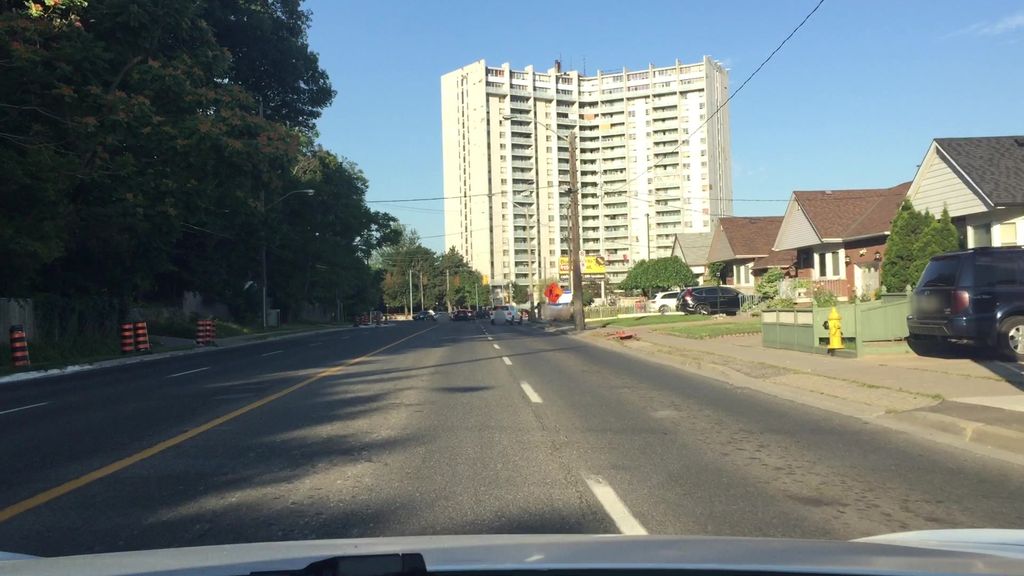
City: toronto